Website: apple
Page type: payment
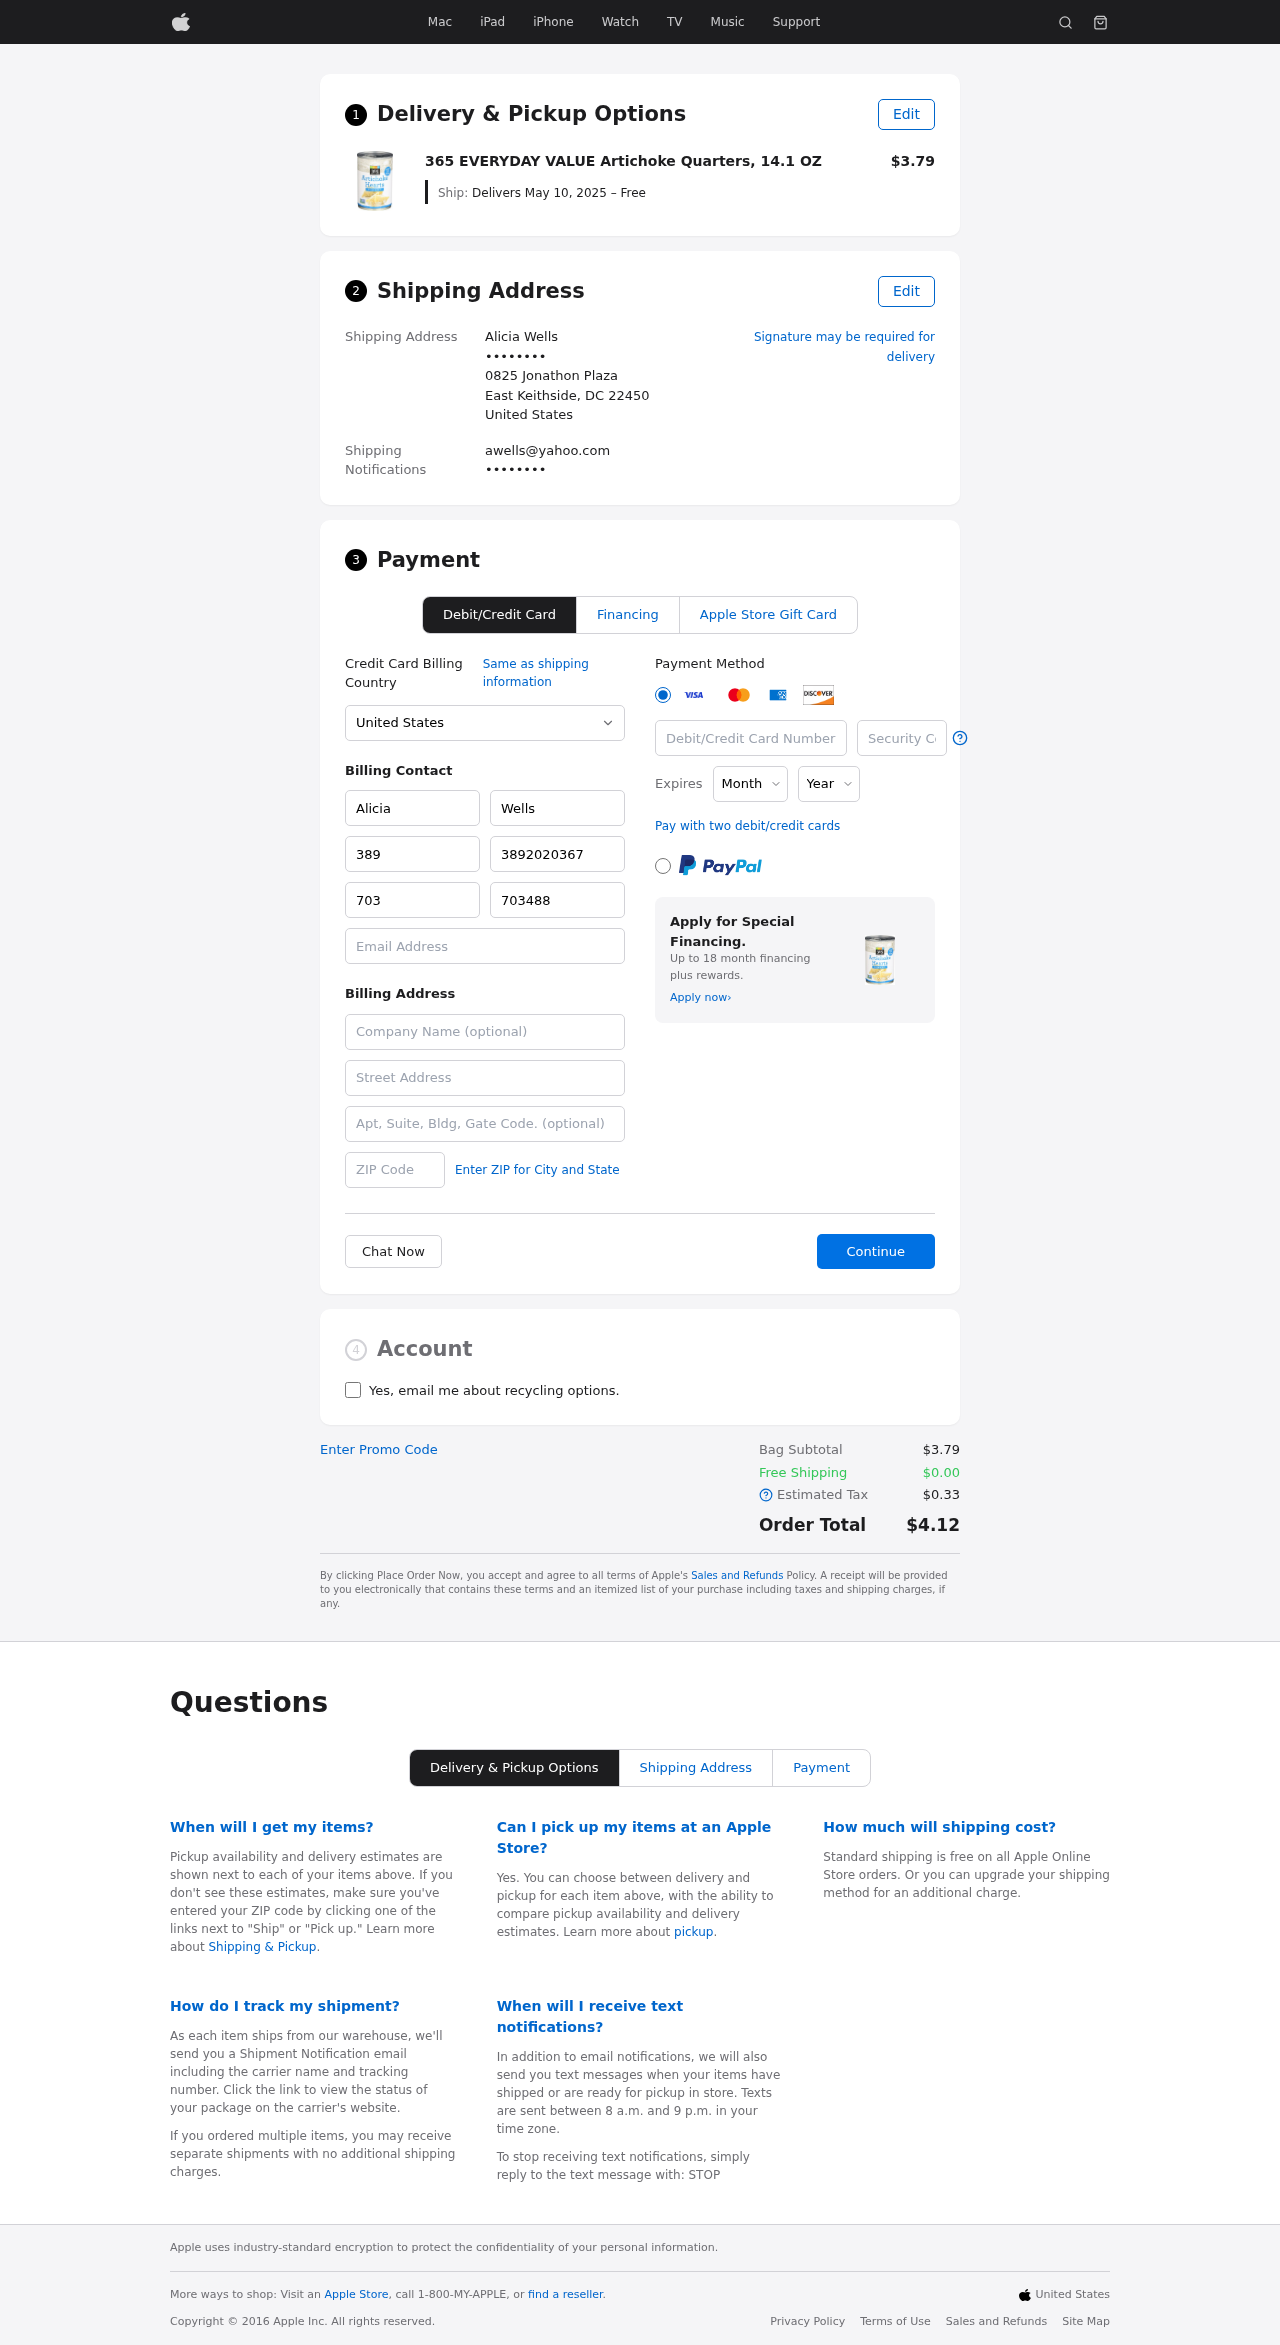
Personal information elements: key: PII_CARD_CVV
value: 6591
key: PII_CARD_EXPIRY_MONTH
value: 06
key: PII_CARD_EXPIRY_YEAR
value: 28
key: PII_CARD_NUMBER
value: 3472 8661 9526 061
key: PII_CITY_STATE_ZIP
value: East Keithside, DC 22450
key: PII_COUNTRY
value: United States
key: PII_EMAIL
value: awells@yahoo.com
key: PII_EMAIL2
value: awells@yahoo.com
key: PII_FIRSTNAME
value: Alicia
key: PII_FULLNAME
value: Alicia Wells
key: PII_LASTNAME
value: Wells
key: PII_PHONE3
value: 3892020367
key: PII_PHONE_ALT
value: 7034886848
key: PII_PHONE_ALT_AREA
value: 703
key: PII_PHONE_AREA
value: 389
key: PII_SECURITY_CODE
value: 42657
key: PII_STREET
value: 0825 Jonathon Plaza
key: PII_PHONE
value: ••••••••
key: PII_PHONE2
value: ••••••••
Product elements: key: PRODUCT1_NAME
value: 365 EVERYDAY VALUE Artichoke Quarters, 14.1 OZ
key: PRODUCT1_PRICE
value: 3.79
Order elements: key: ORDER_DELIVERY_DATE
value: Delivers May 10, 2025 – Free
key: ORDER_SUBTOTAL
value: $3.79
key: ORDER_SHIPPING_COST
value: $0.00
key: ORDER_TAX
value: $0.33
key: ORDER_TOTAL
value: $4.12